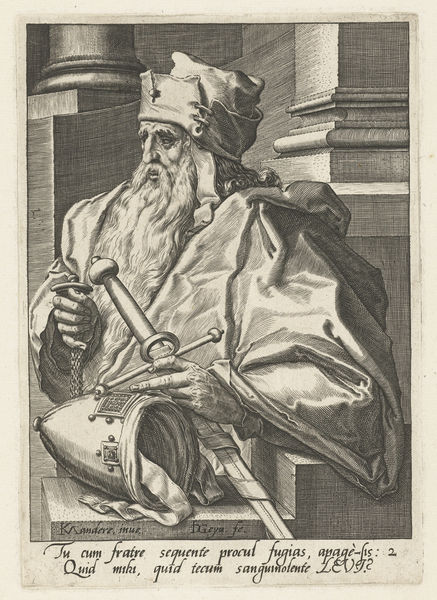
Titel: Stamvader Levi
Künstler: Jacob de (II) Gheyn
Standort: Amsterdam
Institution: Rijksmuseum
Schlagwörter: homme, portrait, gravure, glaive, épée, toge, colonne, latin, vieux, pape, tage